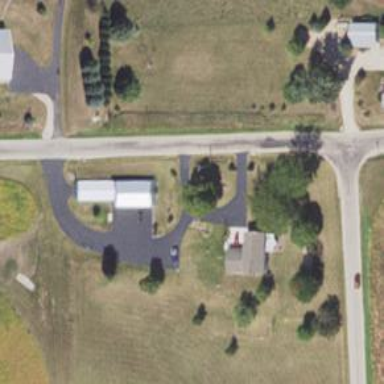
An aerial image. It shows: Driveway.